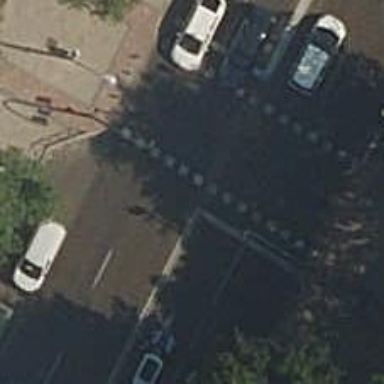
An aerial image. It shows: Footway with zebra crossing.